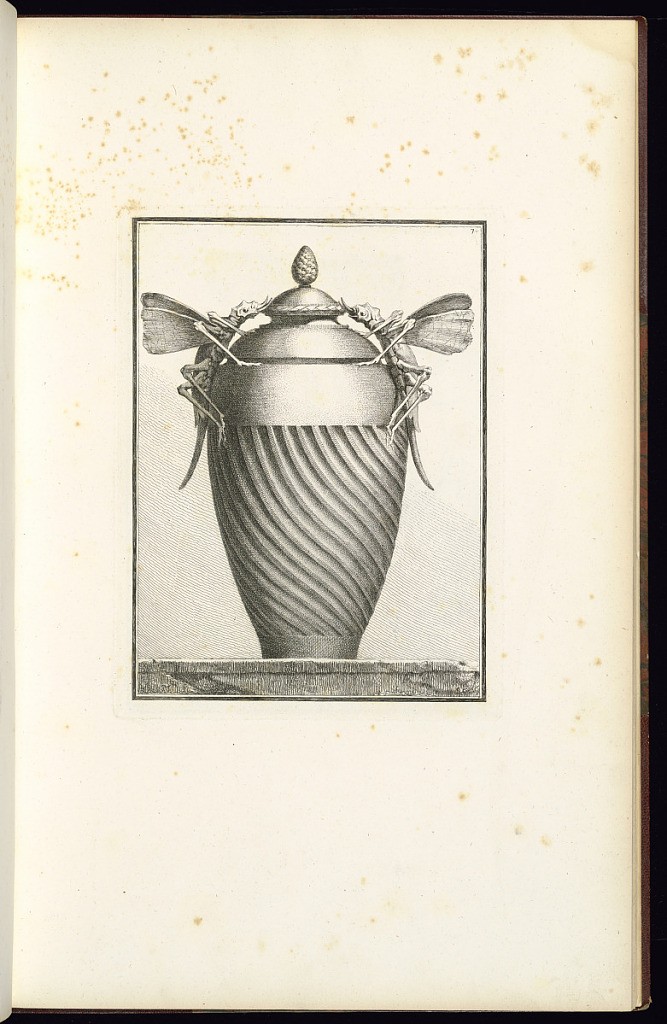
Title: Design for a Vase
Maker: Ennemond Alexandre Petitot, French, 1727 – 1801
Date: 1764
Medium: Etching on laid paper
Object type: Print
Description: Design for a lidded vase. The body of the vase is fluted with handles in the form of winged insects. The finial on the lid is in the form of an acorn. The plate is signed and numbered.